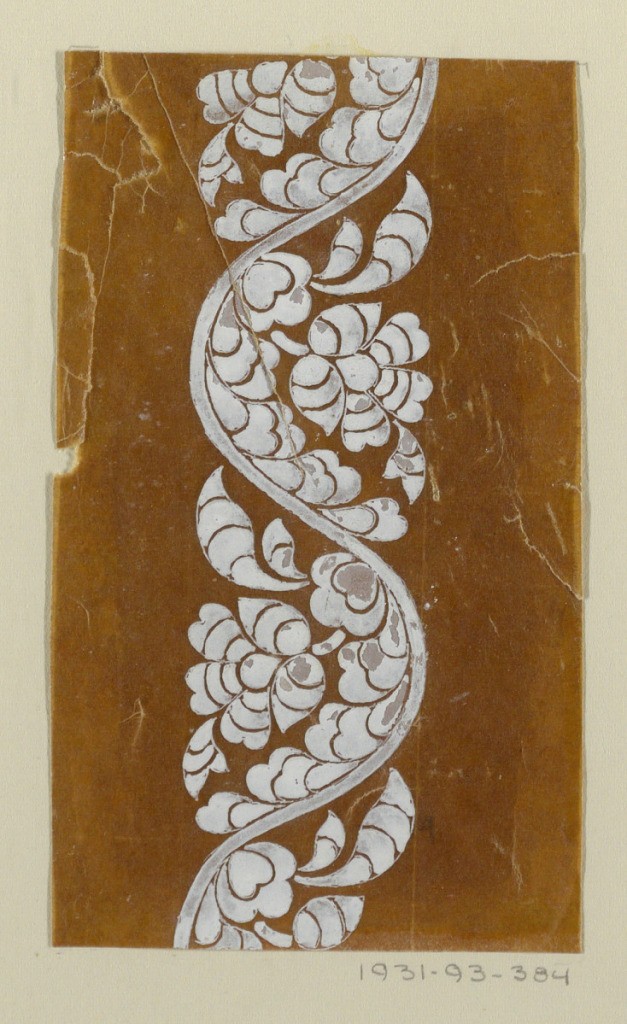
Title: Floral field and border
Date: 1780–1815
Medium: White on glazed paper
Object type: Drawing
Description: Vertical rectangle. Two and a half repeats of an undulating vine with stylized leaf groups, alternating, in the dip of each undulation.